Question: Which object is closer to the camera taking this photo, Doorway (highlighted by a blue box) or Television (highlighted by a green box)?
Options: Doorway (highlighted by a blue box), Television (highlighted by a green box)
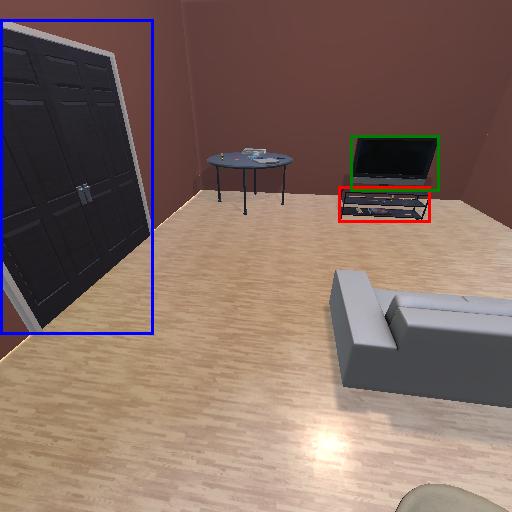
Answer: Doorway (highlighted by a blue box)